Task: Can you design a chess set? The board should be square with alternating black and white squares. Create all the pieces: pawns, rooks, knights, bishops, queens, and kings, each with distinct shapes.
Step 1967:
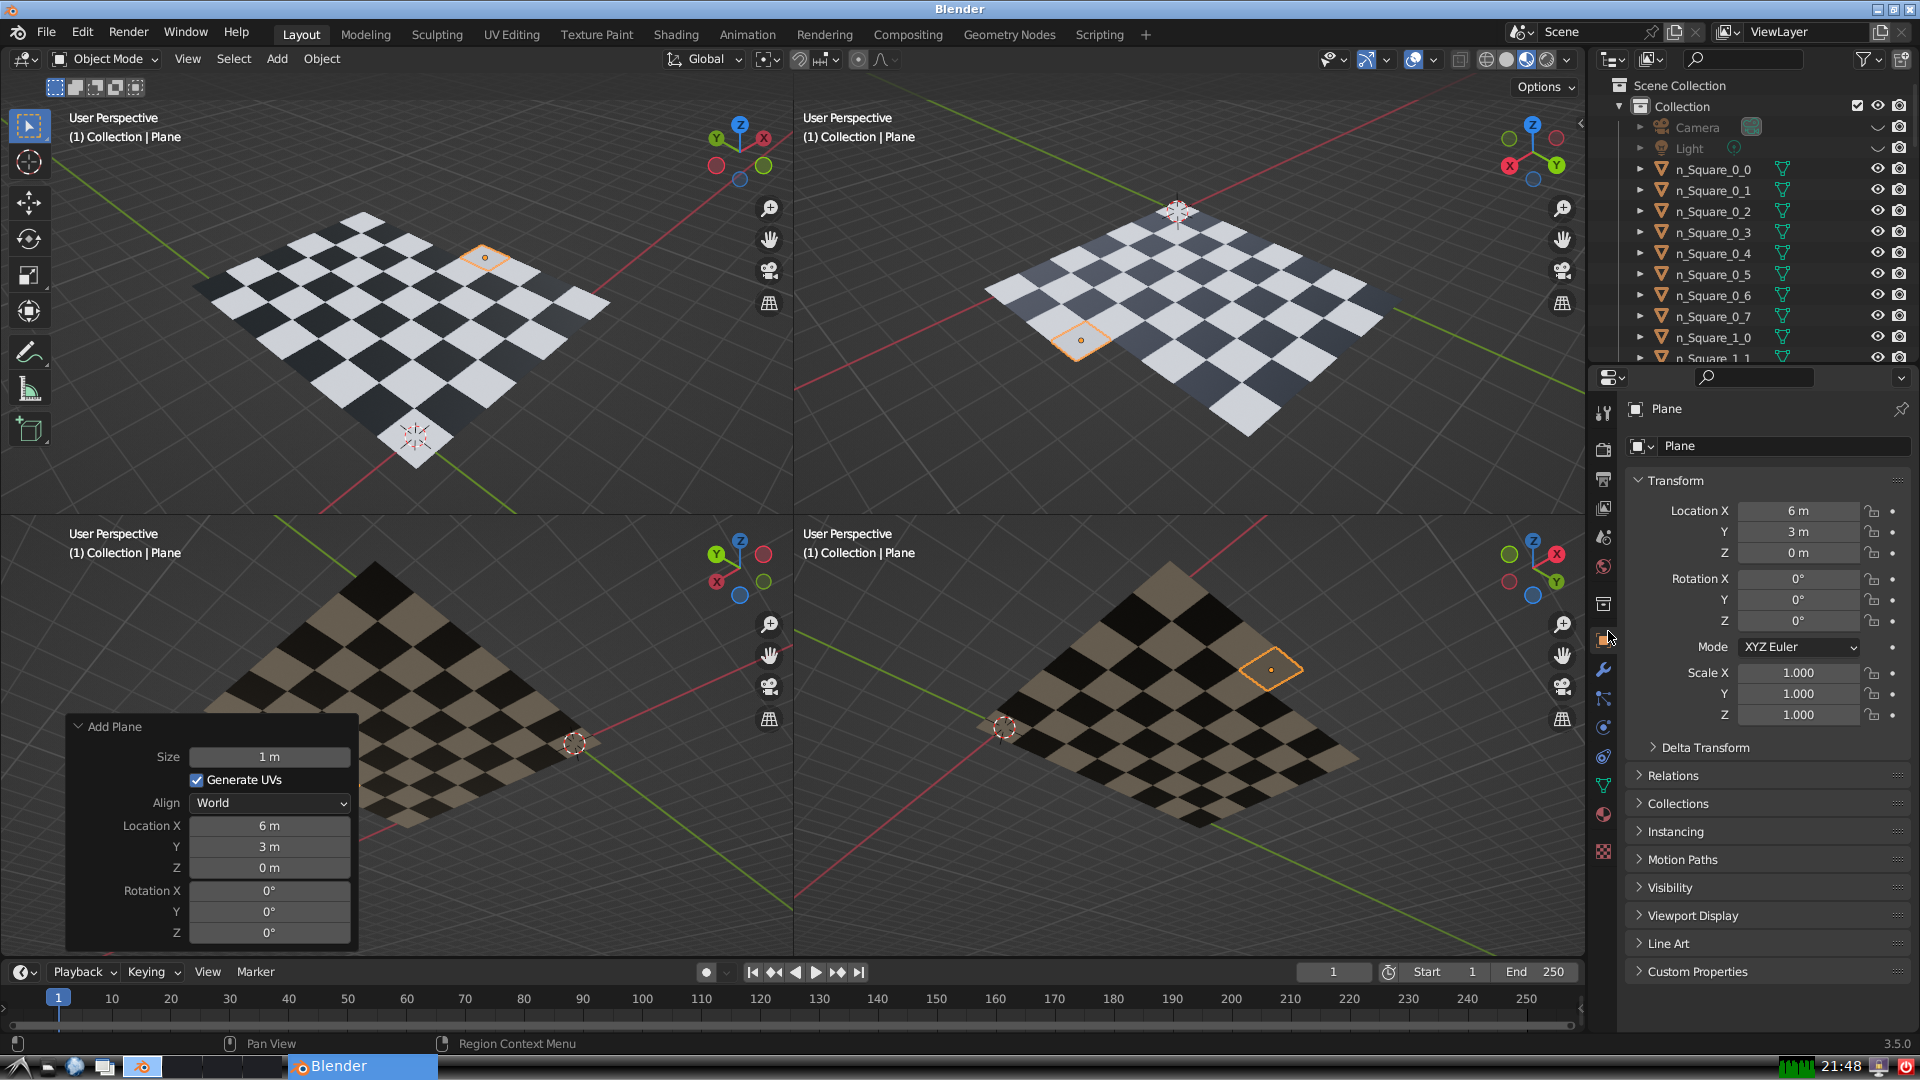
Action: {"mouse_move": [1732, 445]}